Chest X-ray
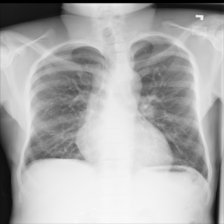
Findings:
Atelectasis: negative
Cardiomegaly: negative
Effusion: negative
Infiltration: negative
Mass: negative
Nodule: negative
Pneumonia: negative
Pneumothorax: negative
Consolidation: negative
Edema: negative
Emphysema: negative
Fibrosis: negative
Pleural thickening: negative
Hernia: negative